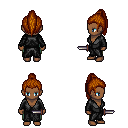
a pixel art fantasy rpg character, female body template, human, dark skin, gray robe, teal pants, brunette long topknot hairstyle, dagger, four views (front, back, left, right), 2x2 character sprite sheet, small pixel art, hard edges, no anti-aliasing